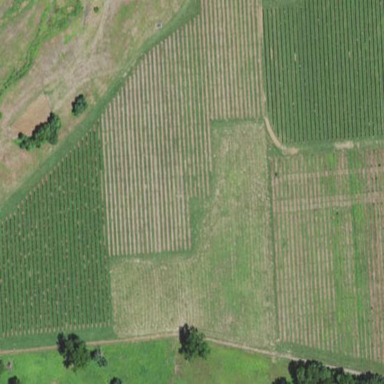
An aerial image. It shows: Vineyard where grapes are grown.